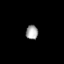
Tissue: prostate
Cell type: T cells
Senescence score: 0.7636
Nuclear area (px): 174
Mean DAPI intensity: 158.034